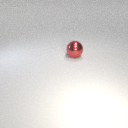
large red metal sphere